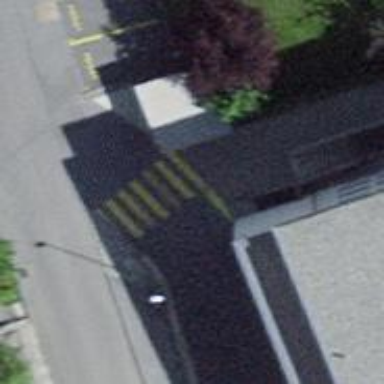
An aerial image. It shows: Zebra crossing on the road.